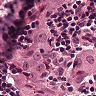
Metastatic tissue present: yes